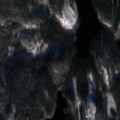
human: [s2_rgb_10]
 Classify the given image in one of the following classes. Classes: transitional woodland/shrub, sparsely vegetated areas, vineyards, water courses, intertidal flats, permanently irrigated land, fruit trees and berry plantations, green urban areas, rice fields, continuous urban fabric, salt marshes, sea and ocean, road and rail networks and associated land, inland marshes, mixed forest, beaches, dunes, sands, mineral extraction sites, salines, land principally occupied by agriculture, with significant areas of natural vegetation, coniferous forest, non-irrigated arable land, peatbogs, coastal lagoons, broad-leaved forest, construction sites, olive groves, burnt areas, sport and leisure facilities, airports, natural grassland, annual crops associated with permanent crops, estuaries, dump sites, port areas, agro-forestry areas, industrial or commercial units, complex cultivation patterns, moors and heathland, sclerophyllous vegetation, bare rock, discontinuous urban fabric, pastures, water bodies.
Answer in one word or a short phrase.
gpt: coniferous forest, mixed forest